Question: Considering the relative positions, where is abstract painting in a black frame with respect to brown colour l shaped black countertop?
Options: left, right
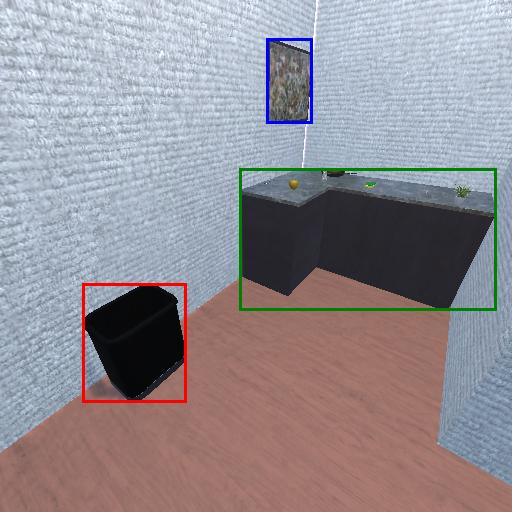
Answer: left